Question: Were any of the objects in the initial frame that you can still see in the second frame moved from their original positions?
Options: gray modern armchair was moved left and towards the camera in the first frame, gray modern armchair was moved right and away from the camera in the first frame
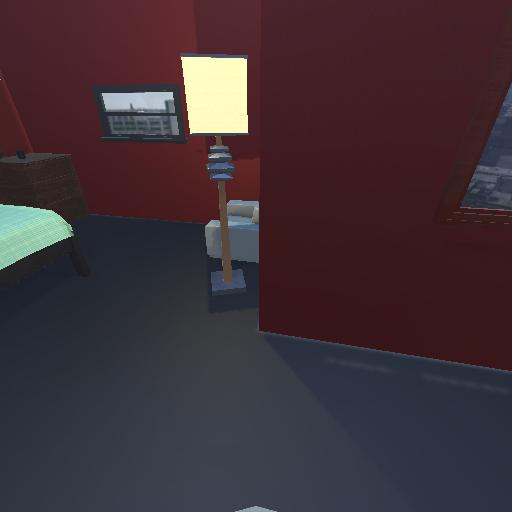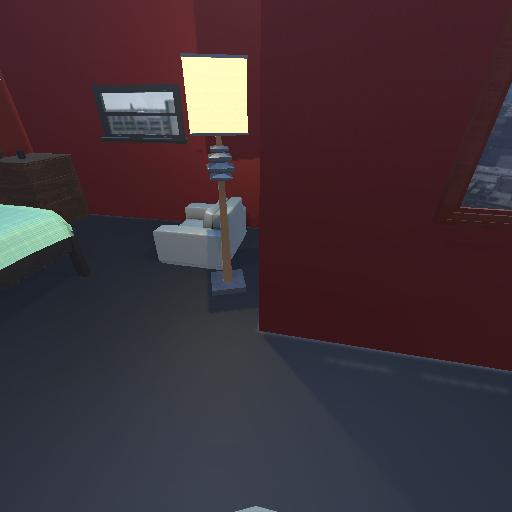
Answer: gray modern armchair was moved left and towards the camera in the first frame